Field crop: maize
Growth stage: 2
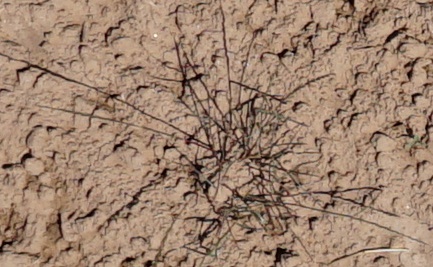
Species: lolium